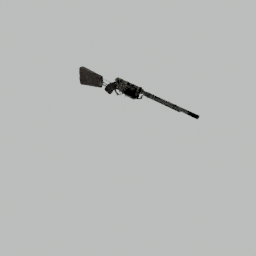
Label: tools